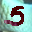
Label: 5